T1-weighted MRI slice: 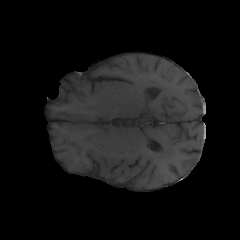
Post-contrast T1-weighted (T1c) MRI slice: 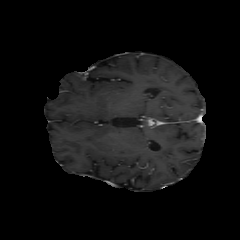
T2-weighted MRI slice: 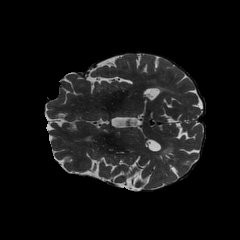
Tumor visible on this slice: no